Question: I'm looking for an responsive image slider for a particular case.
This is what I would look to happen on desktop/tablet/mobile.

You can also swipe through the images on tablet/mobile.
It's important that the images don't need to have the same width. (height is always the same)
Does someone knows a js library for this?
I searched but most of the time you only have view of 1 image.
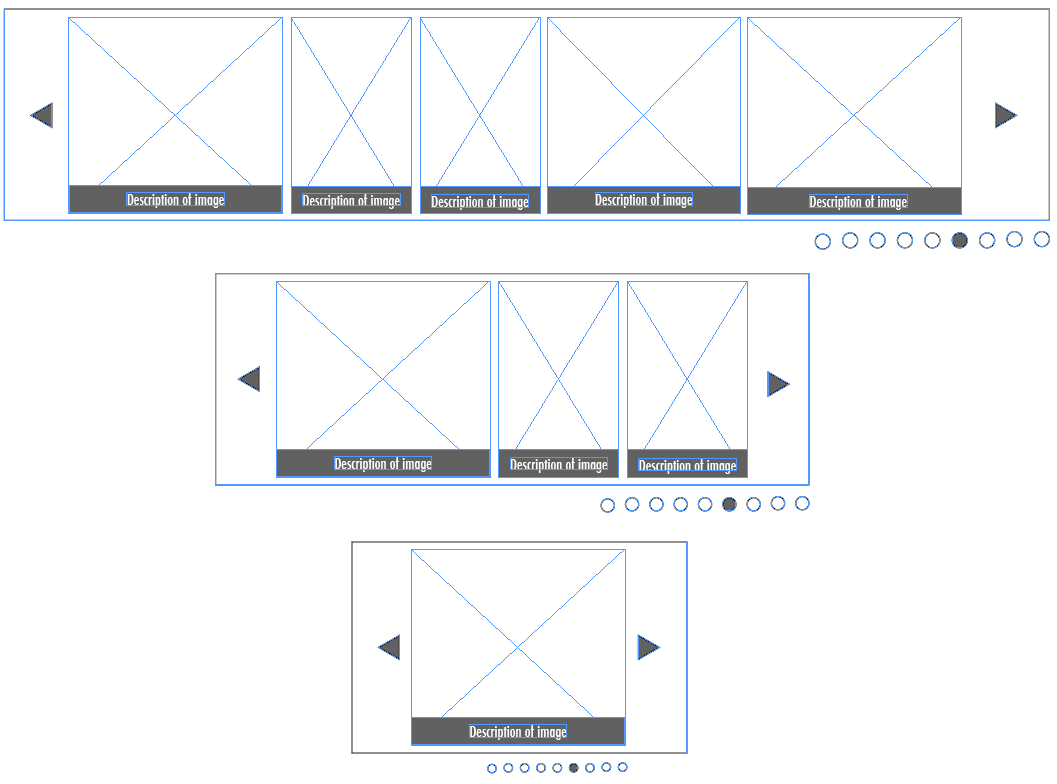
Answer: How's this?
<URL>
It supports IE6+ and is very lightweight. You can easily make it responsive by wrapping it in a div with 'overflow: hidden;' that varies in width as you require. Alternatively, you could have a go at rewriting it as you require (it's quite a lightweight script!)